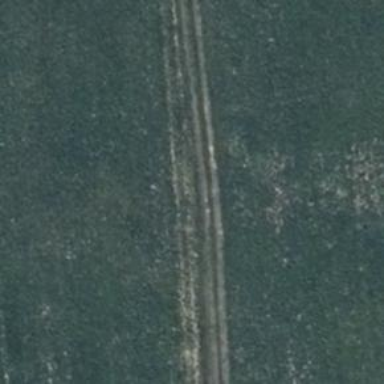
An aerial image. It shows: Grass track with grade 5 tracktype.